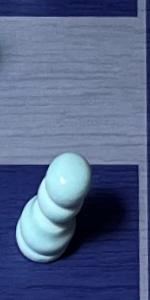
Label: Pawn_White